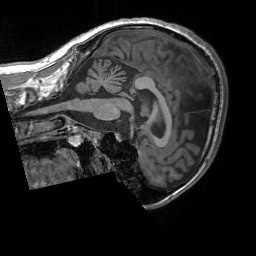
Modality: T1w
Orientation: sagittal
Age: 20
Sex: male
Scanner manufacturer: siemens
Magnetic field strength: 3 T
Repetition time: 1.9 s
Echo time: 0.00252 s